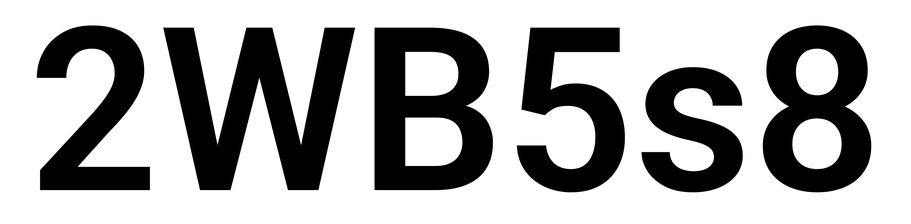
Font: Roboto_SemiBold